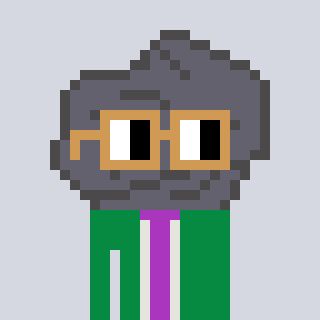
a pixel art character with square brown glasses, a rock-shaped head and a green-colored body on a cool background